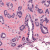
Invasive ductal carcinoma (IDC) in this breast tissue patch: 1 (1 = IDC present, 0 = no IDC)